Question: I have debugged and everything goes fine; moreover, in Graphical Layout everything is fine. here you can see the code:
'''
<RelativeLayout
android:layout_width="match_parent"
android:layout_height="wrap_content"
android:paddingTop="5dp"
android:paddingBottom="10dp"
android:background="@color/white" >
<ImageView
android:id="@+id/image"
android:layout_width="70dp"
android:layout_height="70dp"
android:layout_marginStart="5dp"
android:src="@drawable/news_img1" />
<TextView
android:id="@+id/title"
android:layout_width="wrap_content"
android:layout_height="wrap_content"
android:layout_marginStart="10dp"
android:layout_alignParentTop="true"
android:layout_toEndOf="@id/image"
android:text="Pizza Rondon"
android:textSize="16sp"
android:textStyle="bold" />
<TextView
android:id="@+id/description"
android:layout_width="wrap_content"
android:layout_height="wrap_content"
android:layout_below="@id/title"
android:layout_marginEnd="10dp"
android:layout_marginStart="10dp"
android:layout_toEndOf="@id/image"
android:text="Ingredients: meat, potato, tomato, salad included too. " />
<TextView
android:id="@+id/price"
android:layout_width="wrap_content"
android:layout_height="wrap_content"
android:layout_alignParentRight="true"
android:layout_marginEnd="20dp"
android:text="60 Lei"
android:textColor="@color/dimmed_red"
android:textStyle="bold" />
</RelativeLayout>
'''
and here is the result as this view is an item from 'ExpandableListView':

I dont set any data to TextViews inside my customAdapter. What could cause the 'TextView's to dissapear? I can't even see any difference between price and others two which are not shown, which do not differ much in layout.
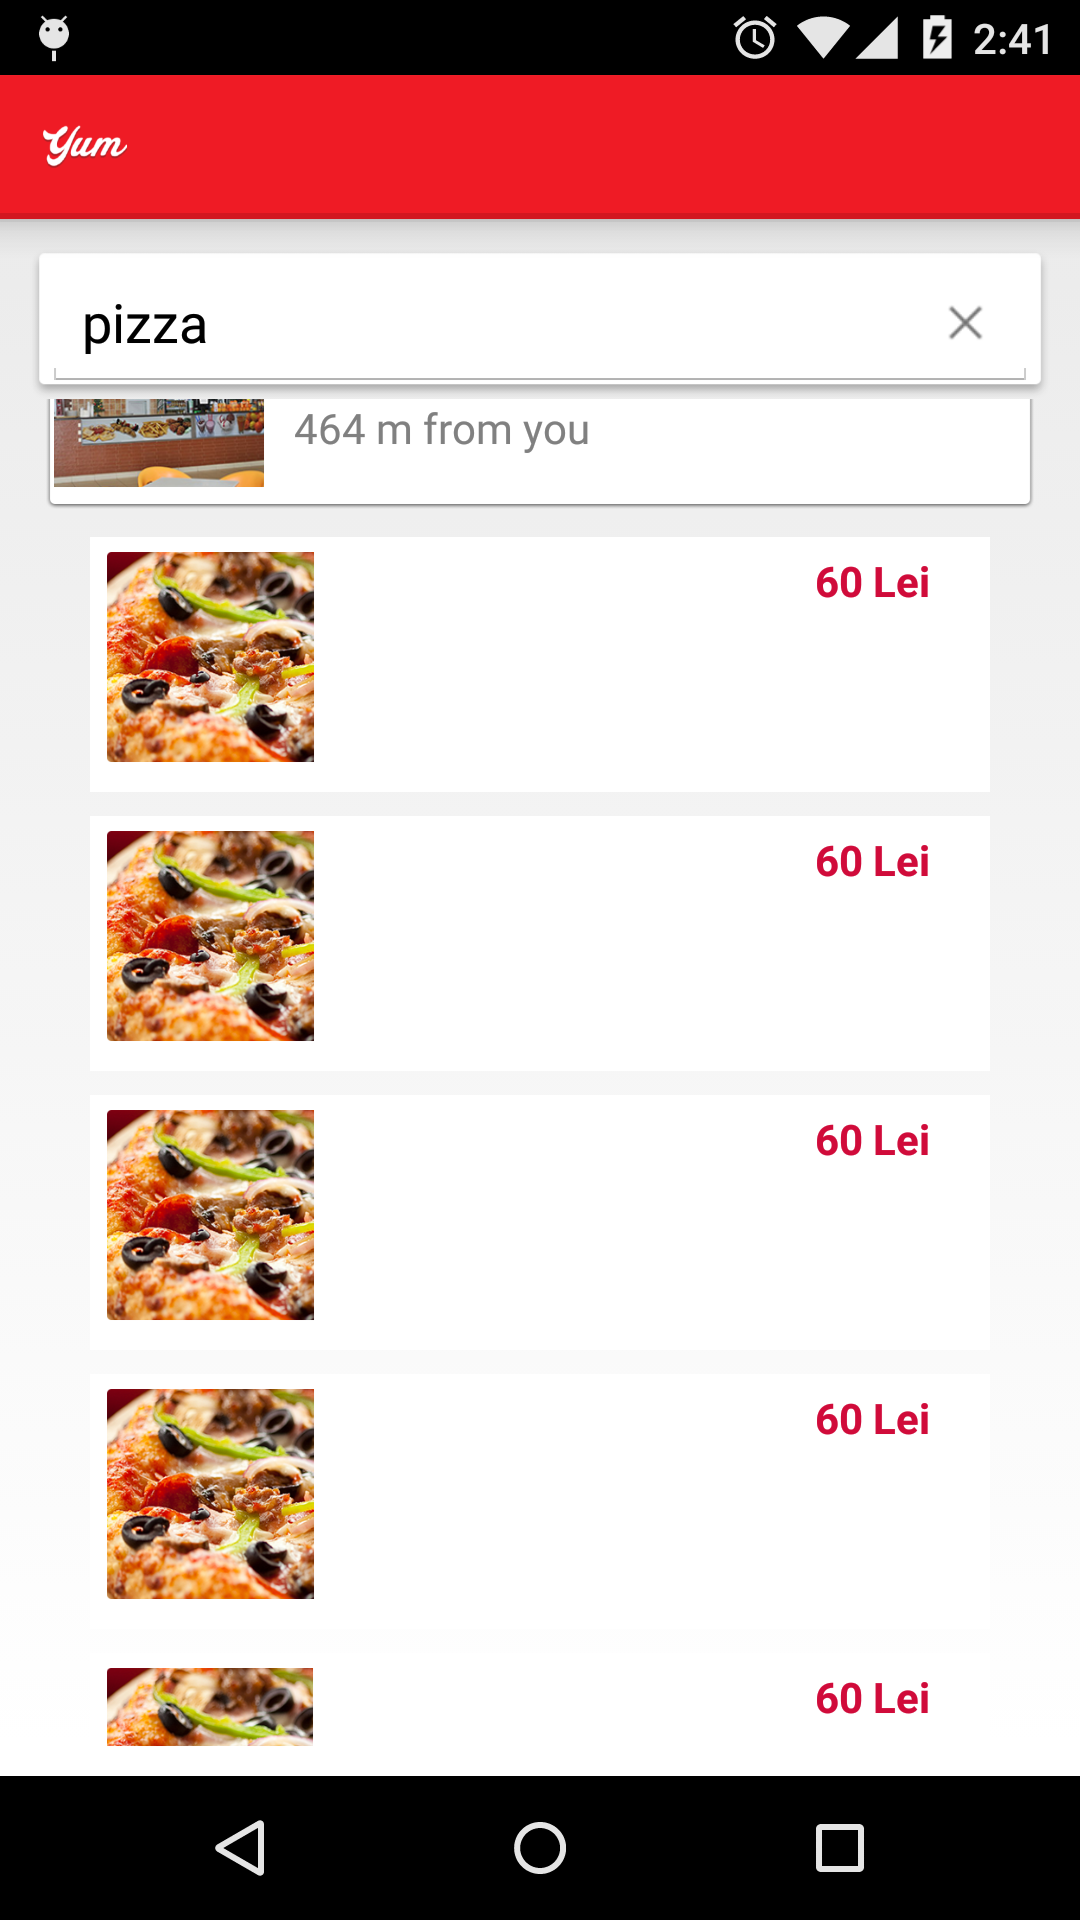
Answer: Did you try changing text color - maybe it is set to white??? The price is showing because android:textColor="@color/dimmed_red"